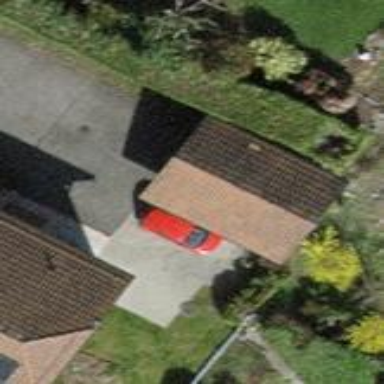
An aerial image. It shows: Garage.